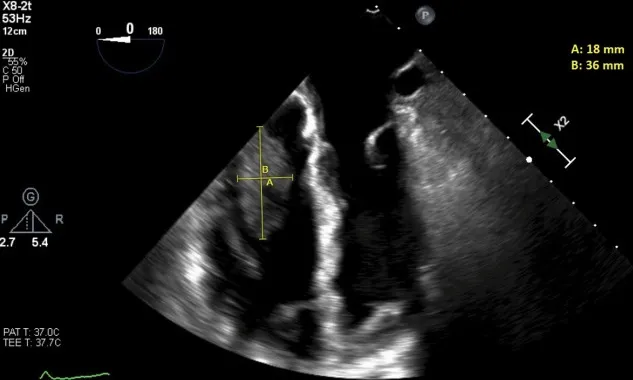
Transoesophageal echocardiogram. The image shows the large irregular hypermobile right atrium mass (18 x 36 mm) adjacent to an indwelling catheter protruding through the tricuspid valve.
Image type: radiology (ultrasound)